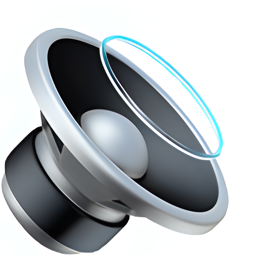
Name: speaker with one sound wave
Emoji: 🔉
Group: Objects
Sub-group: sound